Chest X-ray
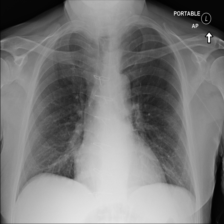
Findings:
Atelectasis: negative
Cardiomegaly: negative
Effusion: negative
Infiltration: negative
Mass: negative
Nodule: negative
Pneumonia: negative
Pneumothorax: negative
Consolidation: negative
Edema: negative
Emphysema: negative
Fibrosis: negative
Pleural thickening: negative
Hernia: negative